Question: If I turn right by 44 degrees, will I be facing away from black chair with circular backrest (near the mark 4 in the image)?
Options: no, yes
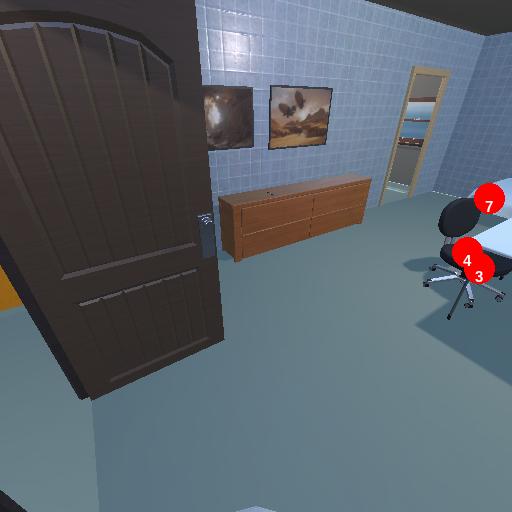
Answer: no